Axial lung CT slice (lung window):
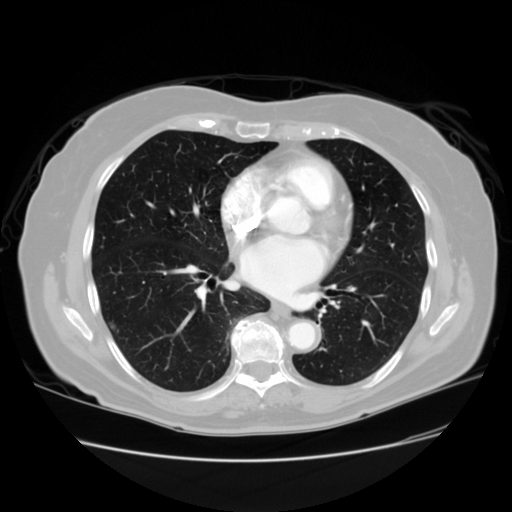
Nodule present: yes
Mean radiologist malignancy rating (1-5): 2.75